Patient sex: M
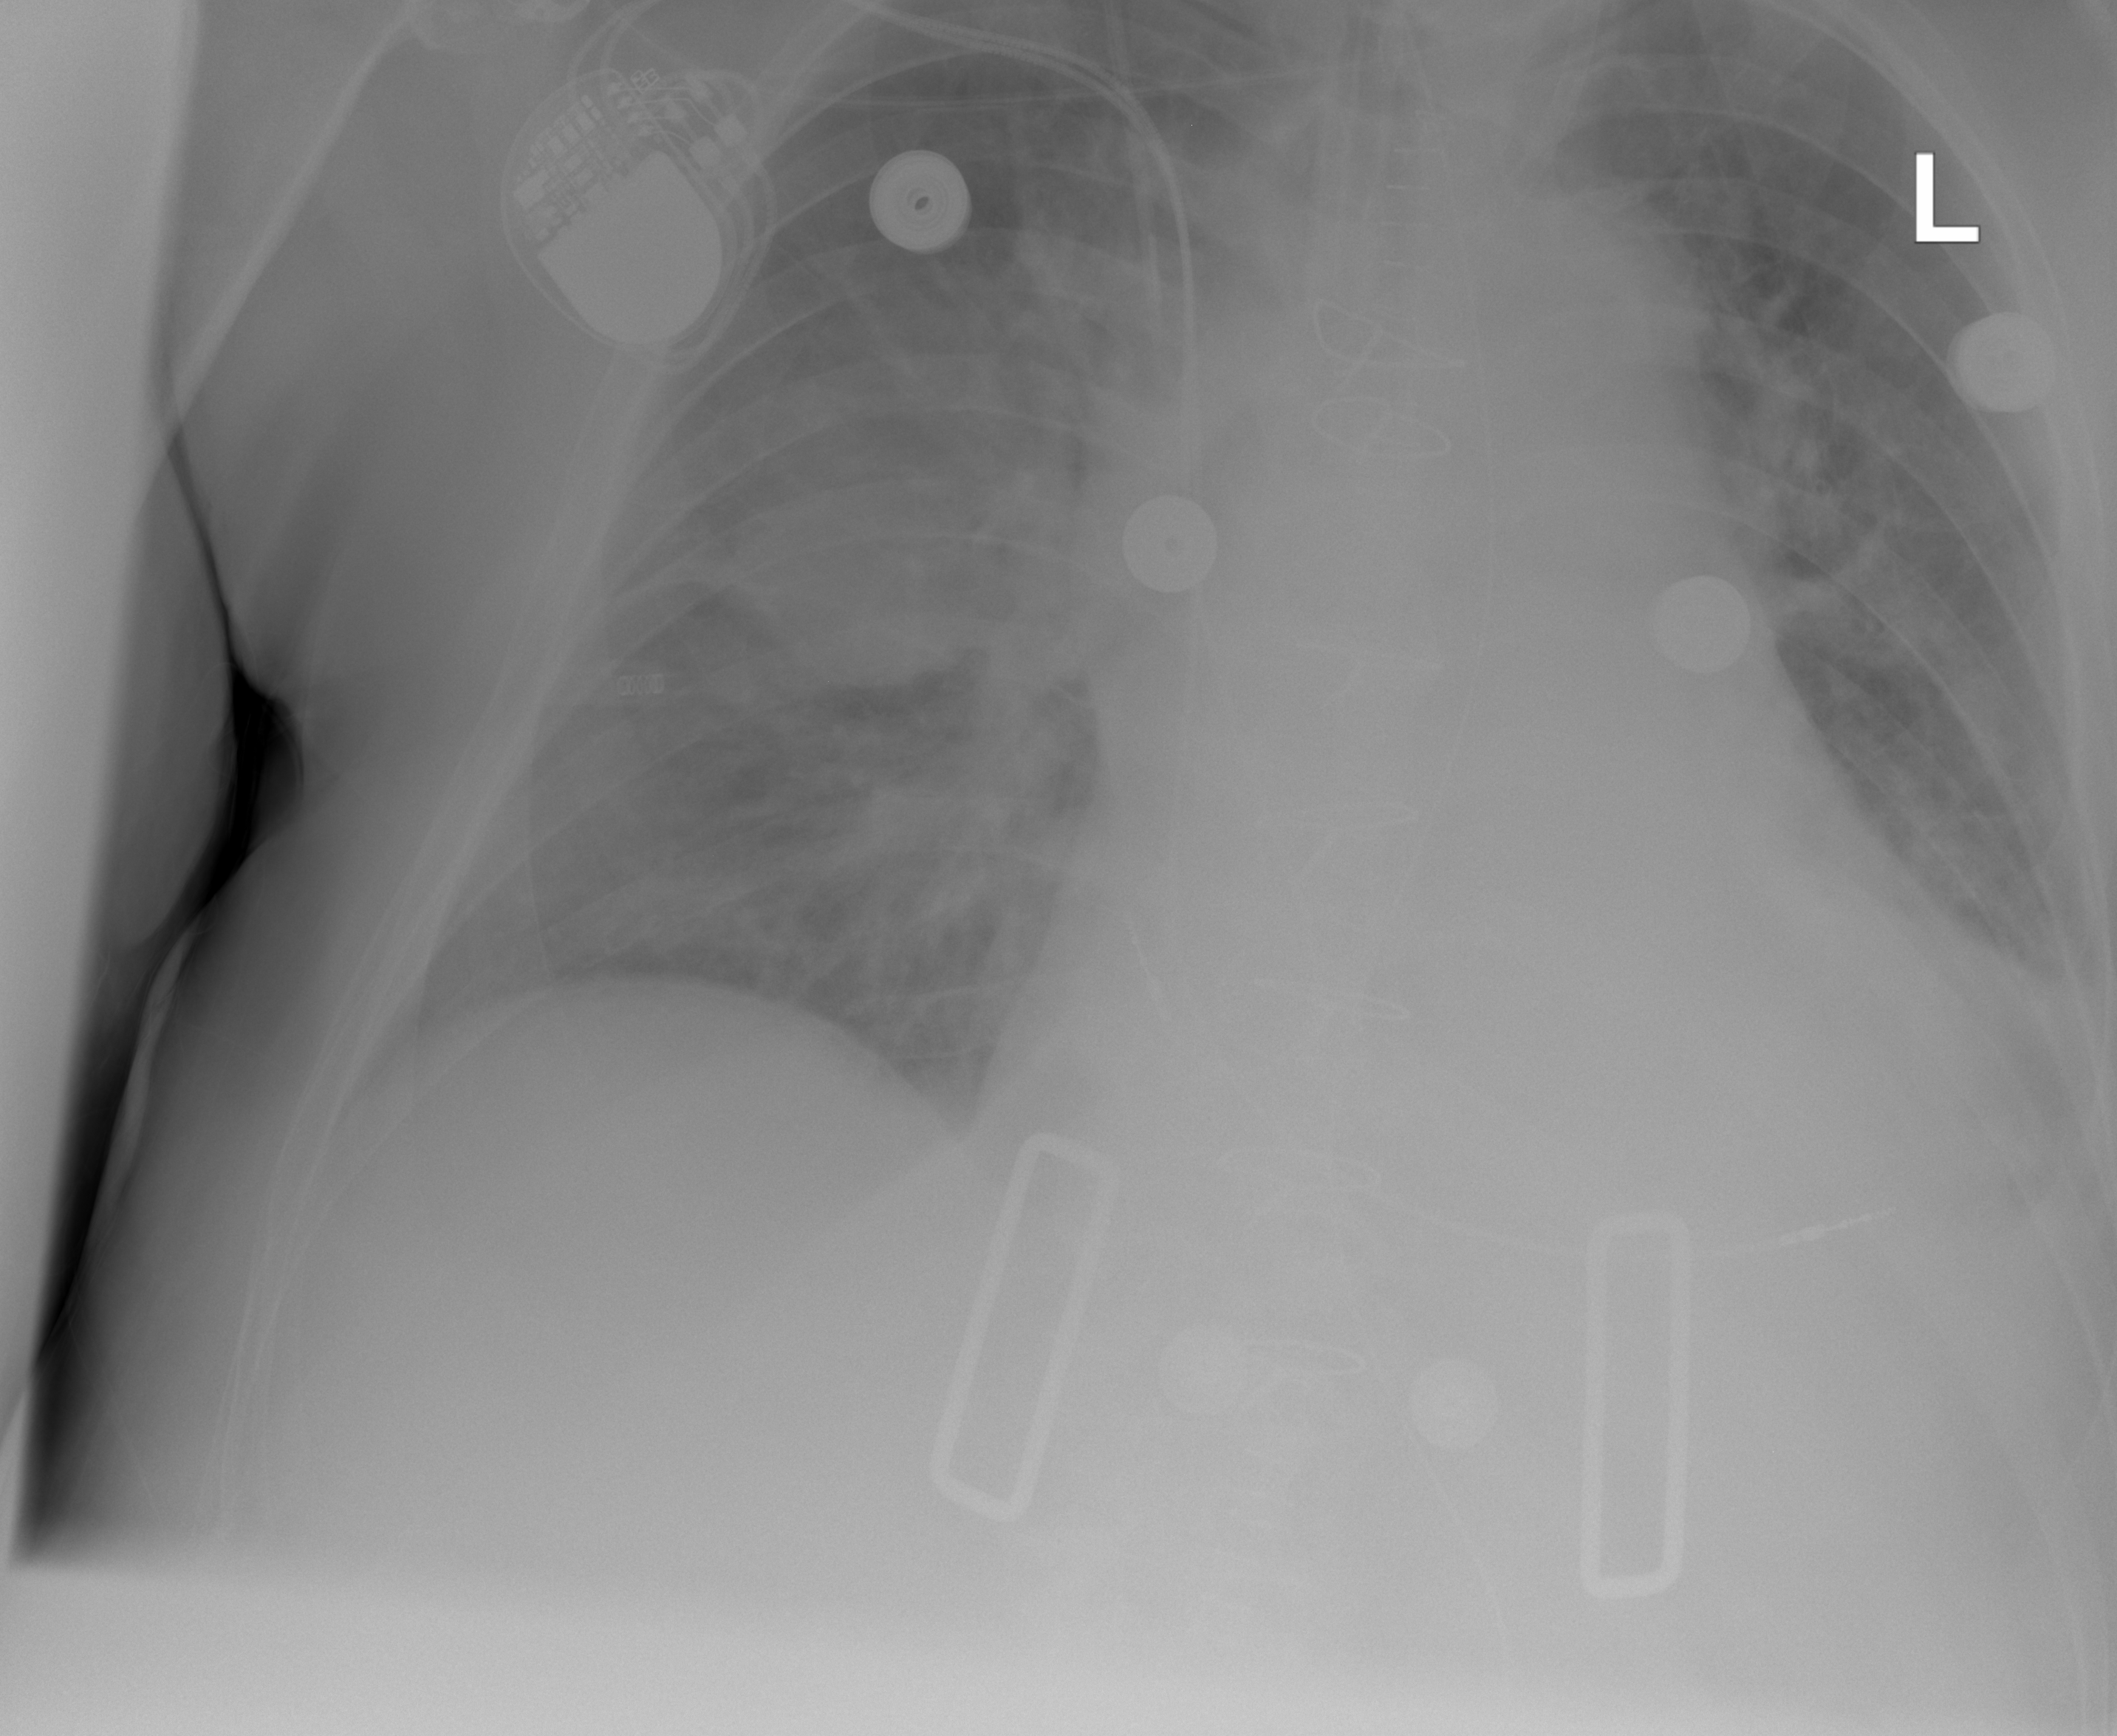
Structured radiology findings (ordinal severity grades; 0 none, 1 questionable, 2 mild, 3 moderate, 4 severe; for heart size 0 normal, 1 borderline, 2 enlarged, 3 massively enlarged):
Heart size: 2
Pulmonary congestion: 2
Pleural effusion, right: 3
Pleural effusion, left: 2
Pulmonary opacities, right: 0
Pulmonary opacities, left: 0
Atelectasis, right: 2
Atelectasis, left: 2